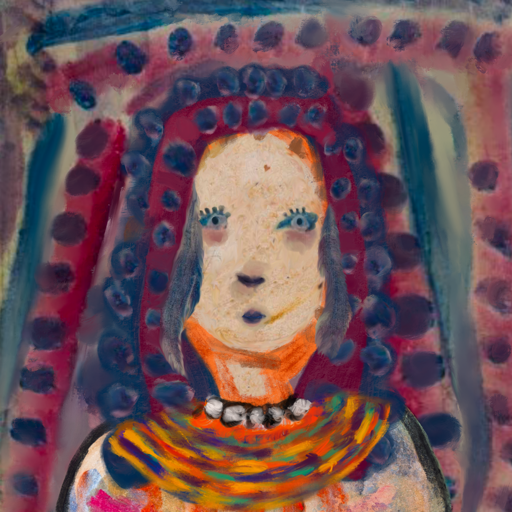
Background: HillGirl, Head And Neck Front: Rupkatha, Face Front: Hill_Girl, Bust: Childish, Hair Front: Hill_Girl, Head Accessory: Blank, Second Necklace: An_Impression_2, Necklace: An_Impression, Baby: Blank